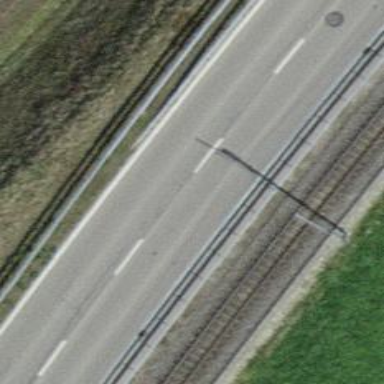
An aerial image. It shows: Primary highway.